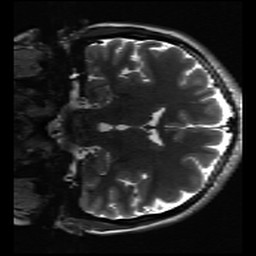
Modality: inplaneT2
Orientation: coronal